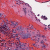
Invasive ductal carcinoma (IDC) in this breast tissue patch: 0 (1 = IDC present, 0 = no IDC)